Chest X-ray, AP view. Patient: 39 years old, sex F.
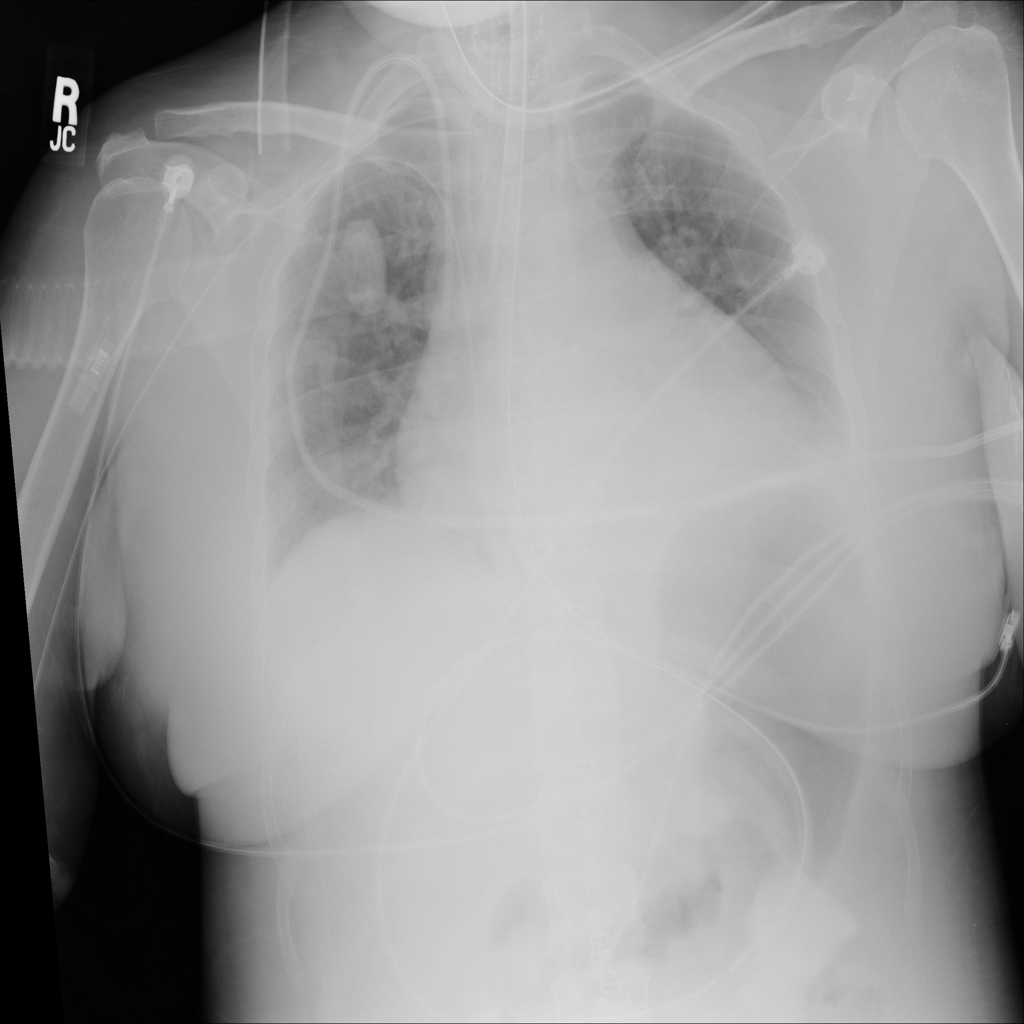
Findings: No Finding